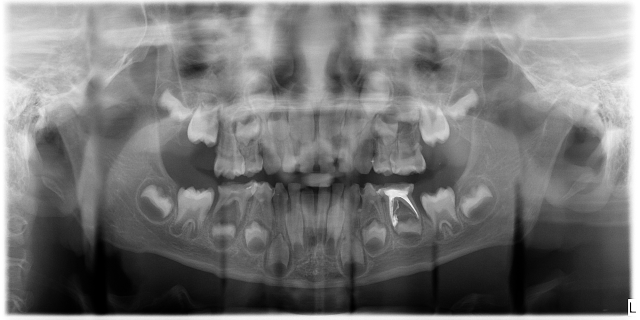
child